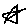
Label: star